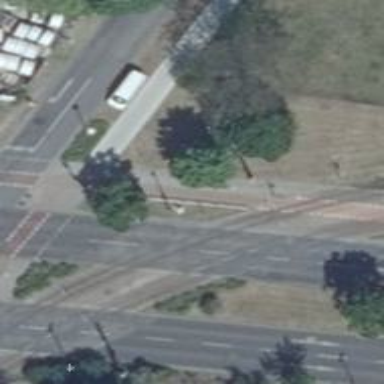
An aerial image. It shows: Tram railway line with electrified contact line.